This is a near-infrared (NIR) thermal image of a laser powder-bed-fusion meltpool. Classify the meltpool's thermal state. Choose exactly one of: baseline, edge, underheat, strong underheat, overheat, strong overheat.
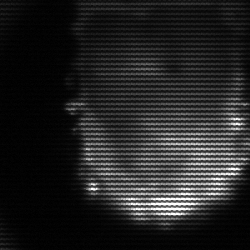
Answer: baseline